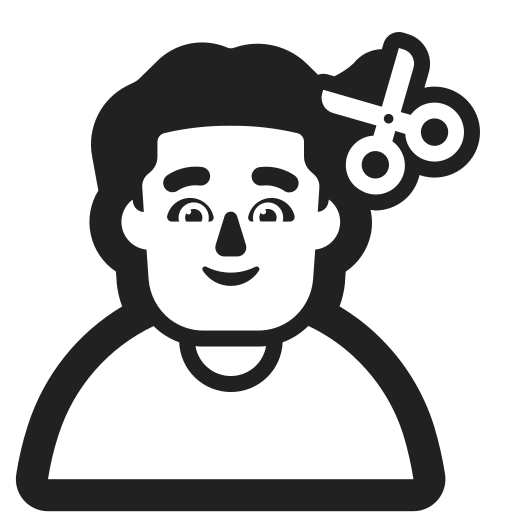
man getting haircut high contrast default